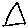
Label: triangle